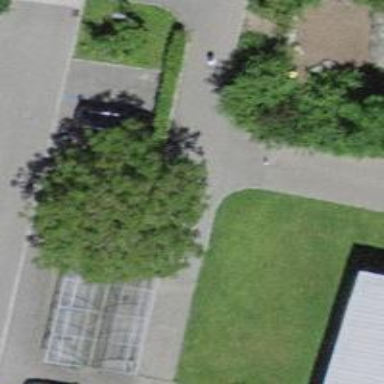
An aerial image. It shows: Bollard barrier.